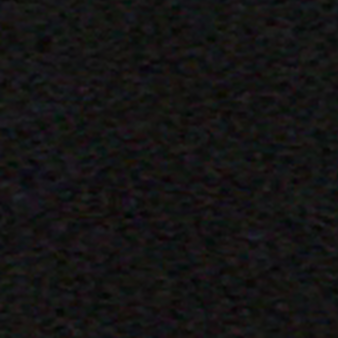
Label: other